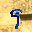
Label: 9